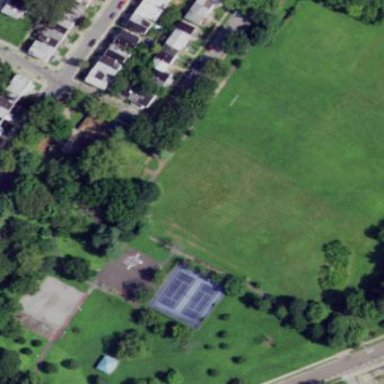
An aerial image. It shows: Park.